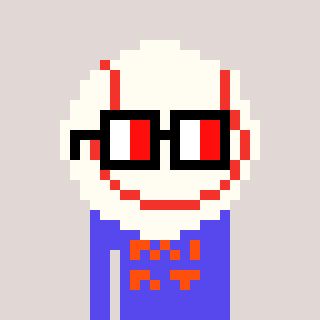
a pixel art character with square glasses with black frames and red eyes, a baseball ball-shaped head and a computerblue-colored body on a warm background